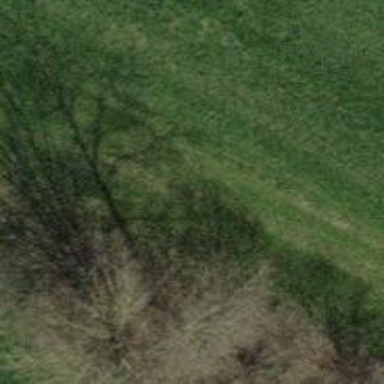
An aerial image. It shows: Grassy track with grade5 tracktype.